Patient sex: F
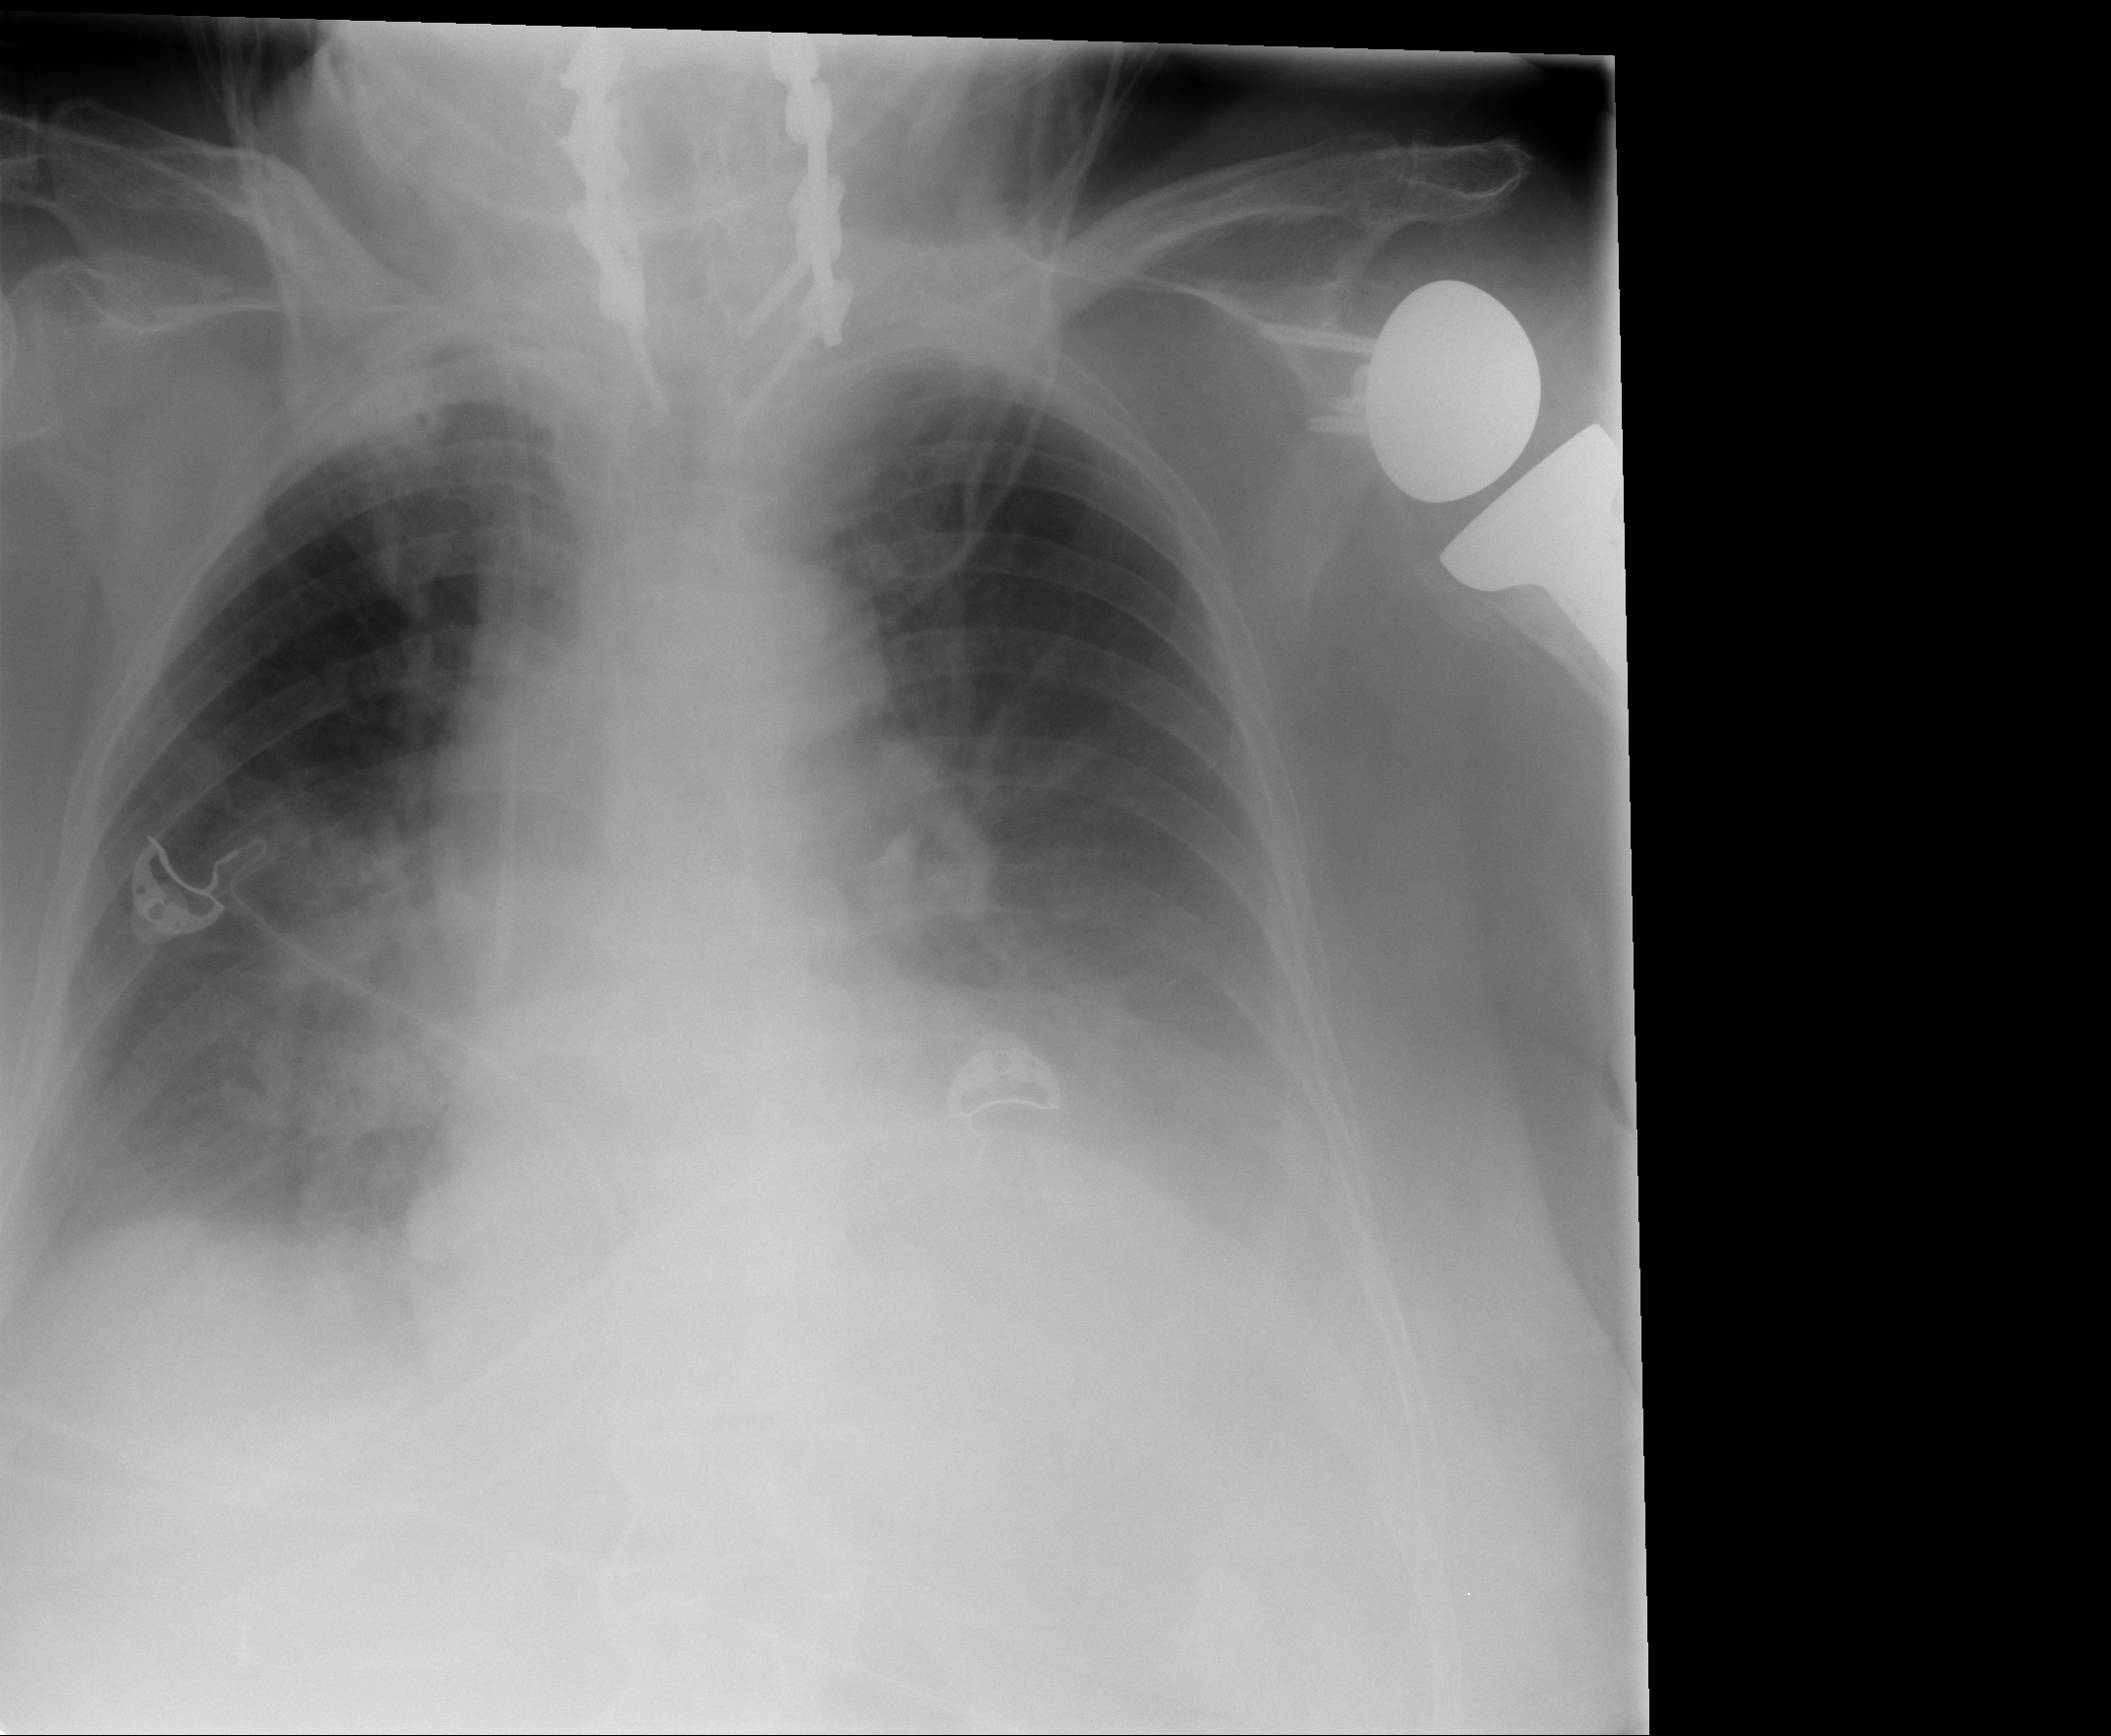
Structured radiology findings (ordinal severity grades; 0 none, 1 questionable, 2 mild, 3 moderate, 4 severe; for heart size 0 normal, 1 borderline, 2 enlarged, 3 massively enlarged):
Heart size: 2
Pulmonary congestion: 2
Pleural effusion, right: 2
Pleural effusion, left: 2
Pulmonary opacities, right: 2
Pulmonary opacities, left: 1
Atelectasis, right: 2
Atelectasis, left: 2